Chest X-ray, AP view. Patient: 33 years old, sex M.
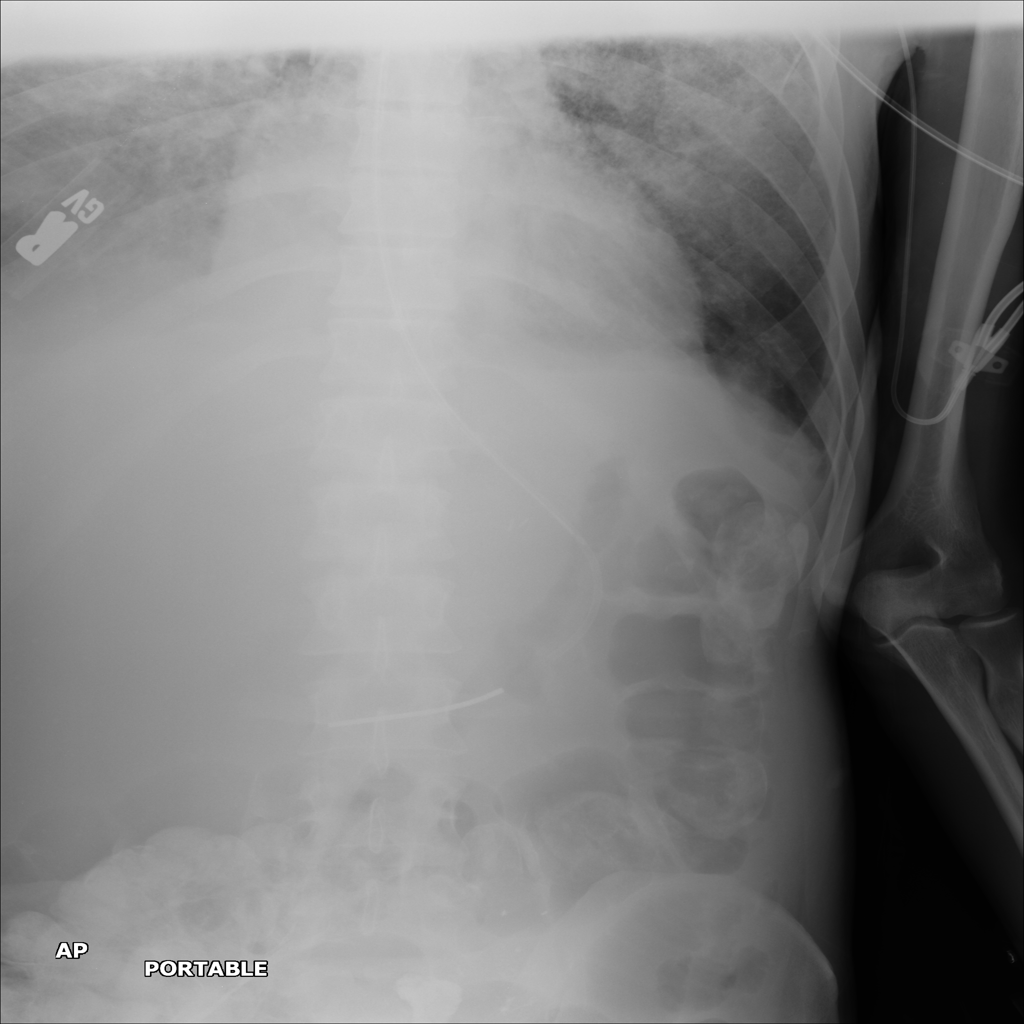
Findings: Pneumonia